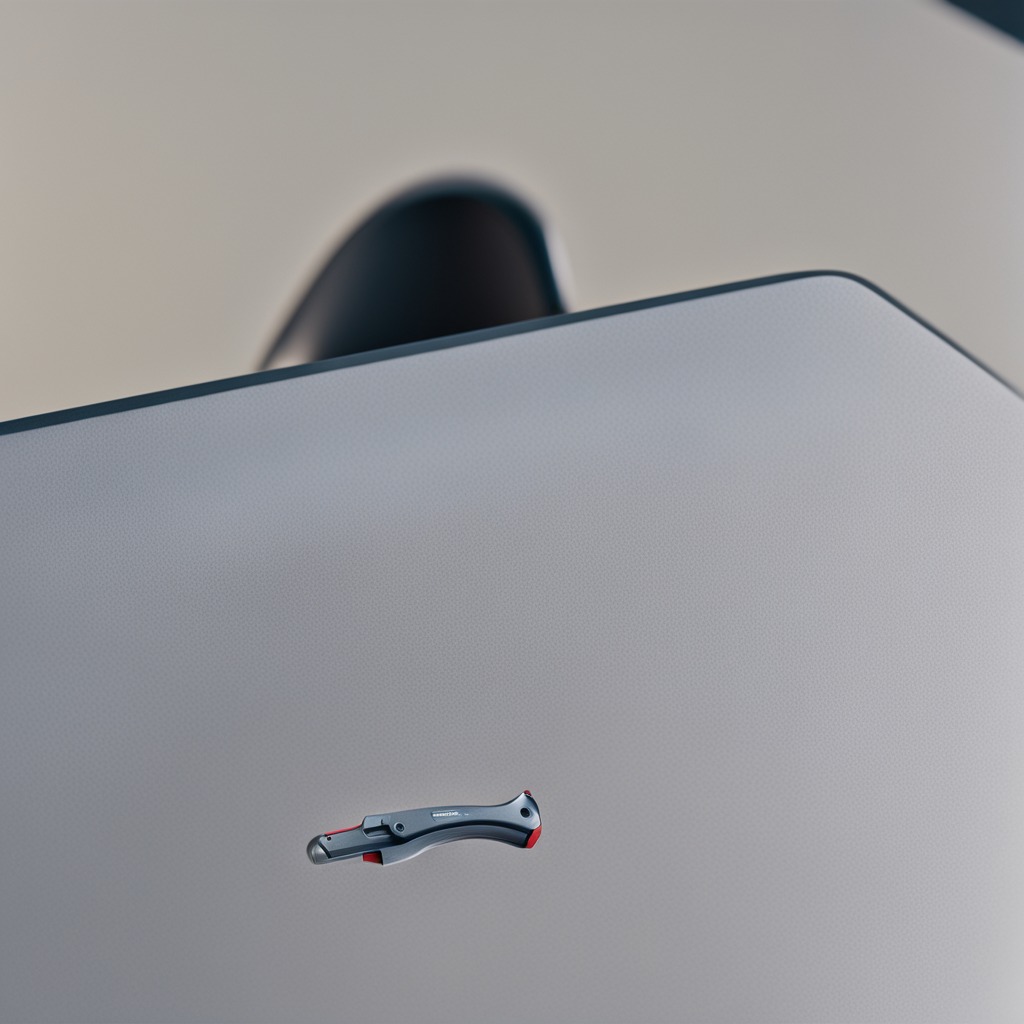
A utility knife is lying on the table.